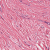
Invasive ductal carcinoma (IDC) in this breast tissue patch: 1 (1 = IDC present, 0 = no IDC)